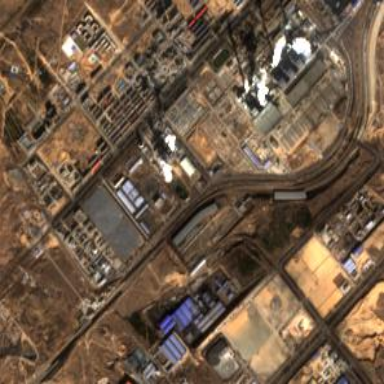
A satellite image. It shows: Industrial area with coal-powered plant.